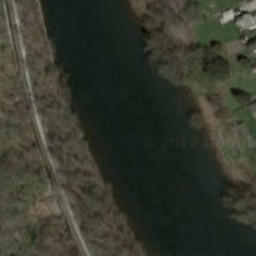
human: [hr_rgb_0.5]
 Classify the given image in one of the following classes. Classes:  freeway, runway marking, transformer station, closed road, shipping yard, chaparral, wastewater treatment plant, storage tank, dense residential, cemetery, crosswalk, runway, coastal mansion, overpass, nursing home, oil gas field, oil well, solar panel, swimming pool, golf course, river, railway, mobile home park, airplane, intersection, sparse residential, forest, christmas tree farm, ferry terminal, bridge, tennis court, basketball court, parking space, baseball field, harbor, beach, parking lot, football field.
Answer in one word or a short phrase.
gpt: river